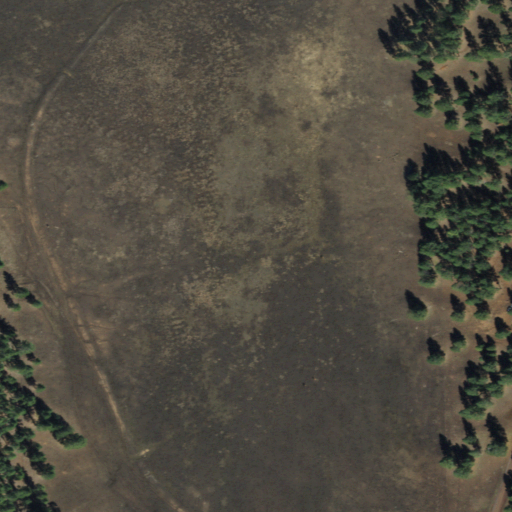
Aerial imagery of plain(s) in Arizona named East Newman Park containing shrub and evergreen forest